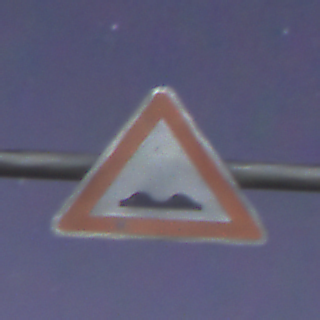
Verkehrszeichen: UnebeneFahrbahn
Umgebung: Outdoor, Suburban
Tageszeit: Night
Wetter: PartlyCloudy
Licht: Artificial
Jahreszeit: NotSpecified
Kontrast: HighContrast